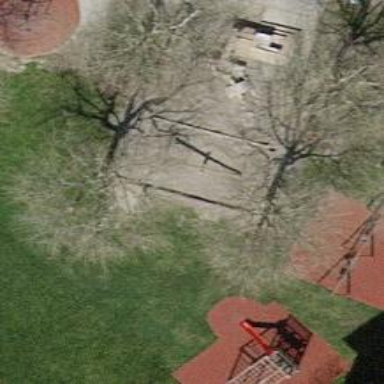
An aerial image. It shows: Playground featuring seesaw.